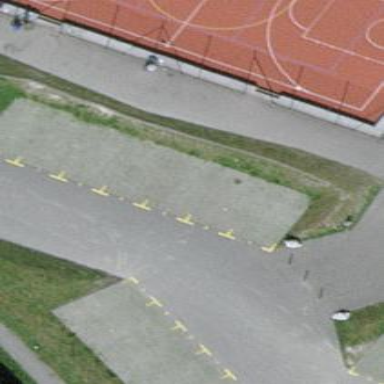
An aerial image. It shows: Street side parking area.